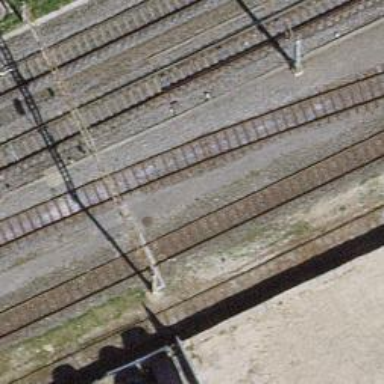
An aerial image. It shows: Single-track railway yard.